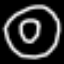
Label: donut